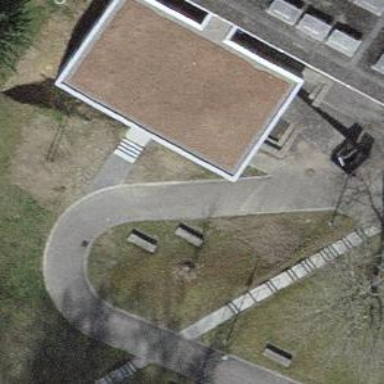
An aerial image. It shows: Set of concrete steps.